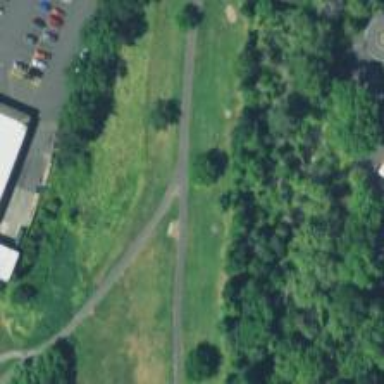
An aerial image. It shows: Disc golf basket.